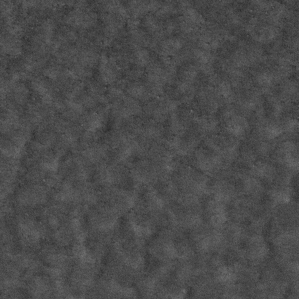
Label: frost